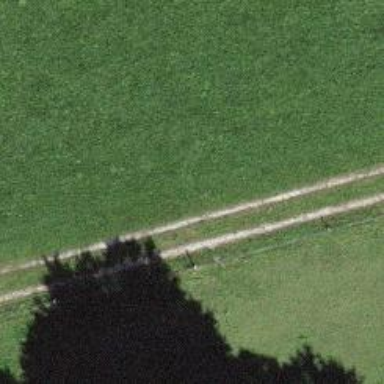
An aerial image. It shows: Gravel track with grade2 quality.